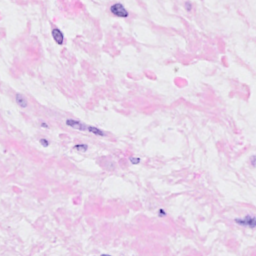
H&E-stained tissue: Breast